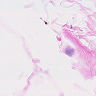
Metastatic tissue present: no